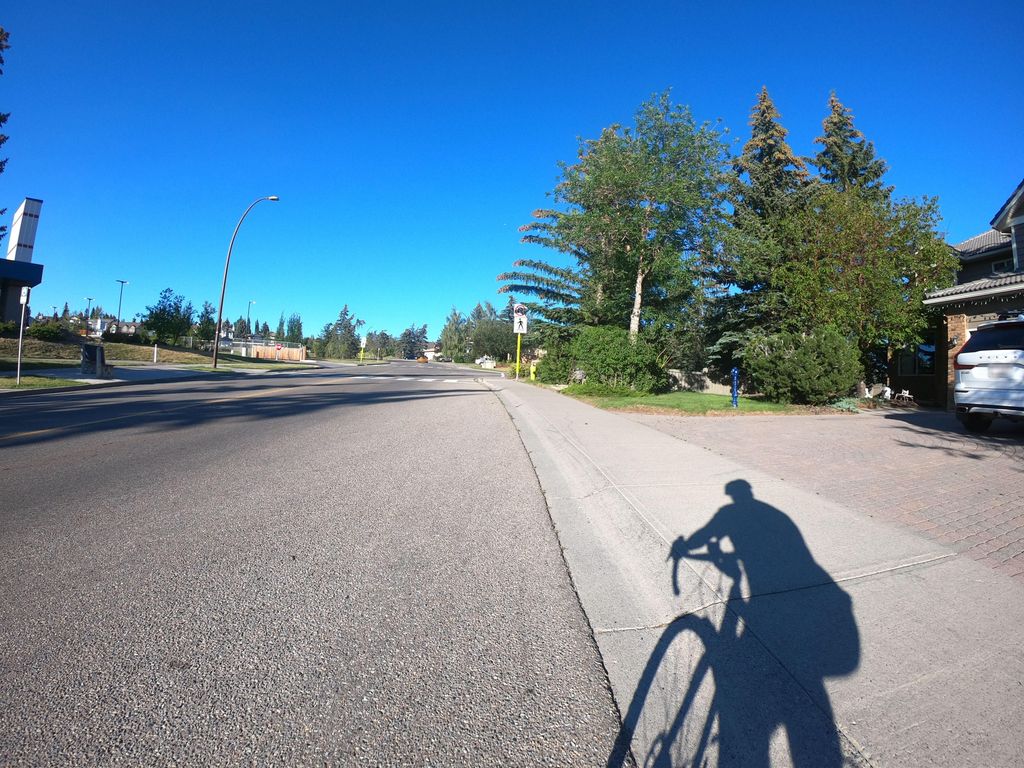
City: calgary